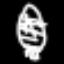
Label: leaf